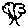
Label: tree